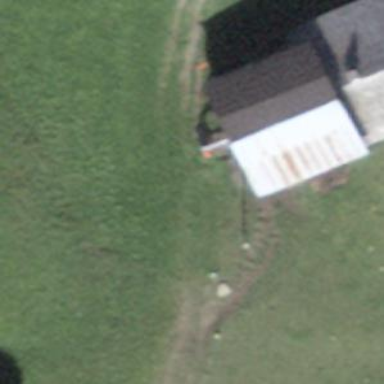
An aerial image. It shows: Rural barn.